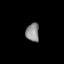
Tissue: lung
Cell type: T cells
Senescence score: 0.2126
Nuclear area (px): 238
Mean DAPI intensity: 141.483